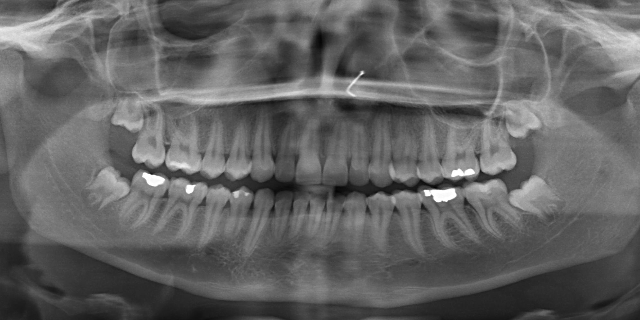
adult